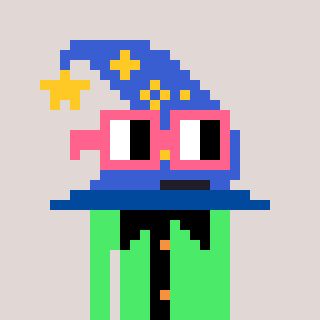
a pixel art character with square pink glasses, a wizard hat-shaped head and a teal-colored body on a warm background